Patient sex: M
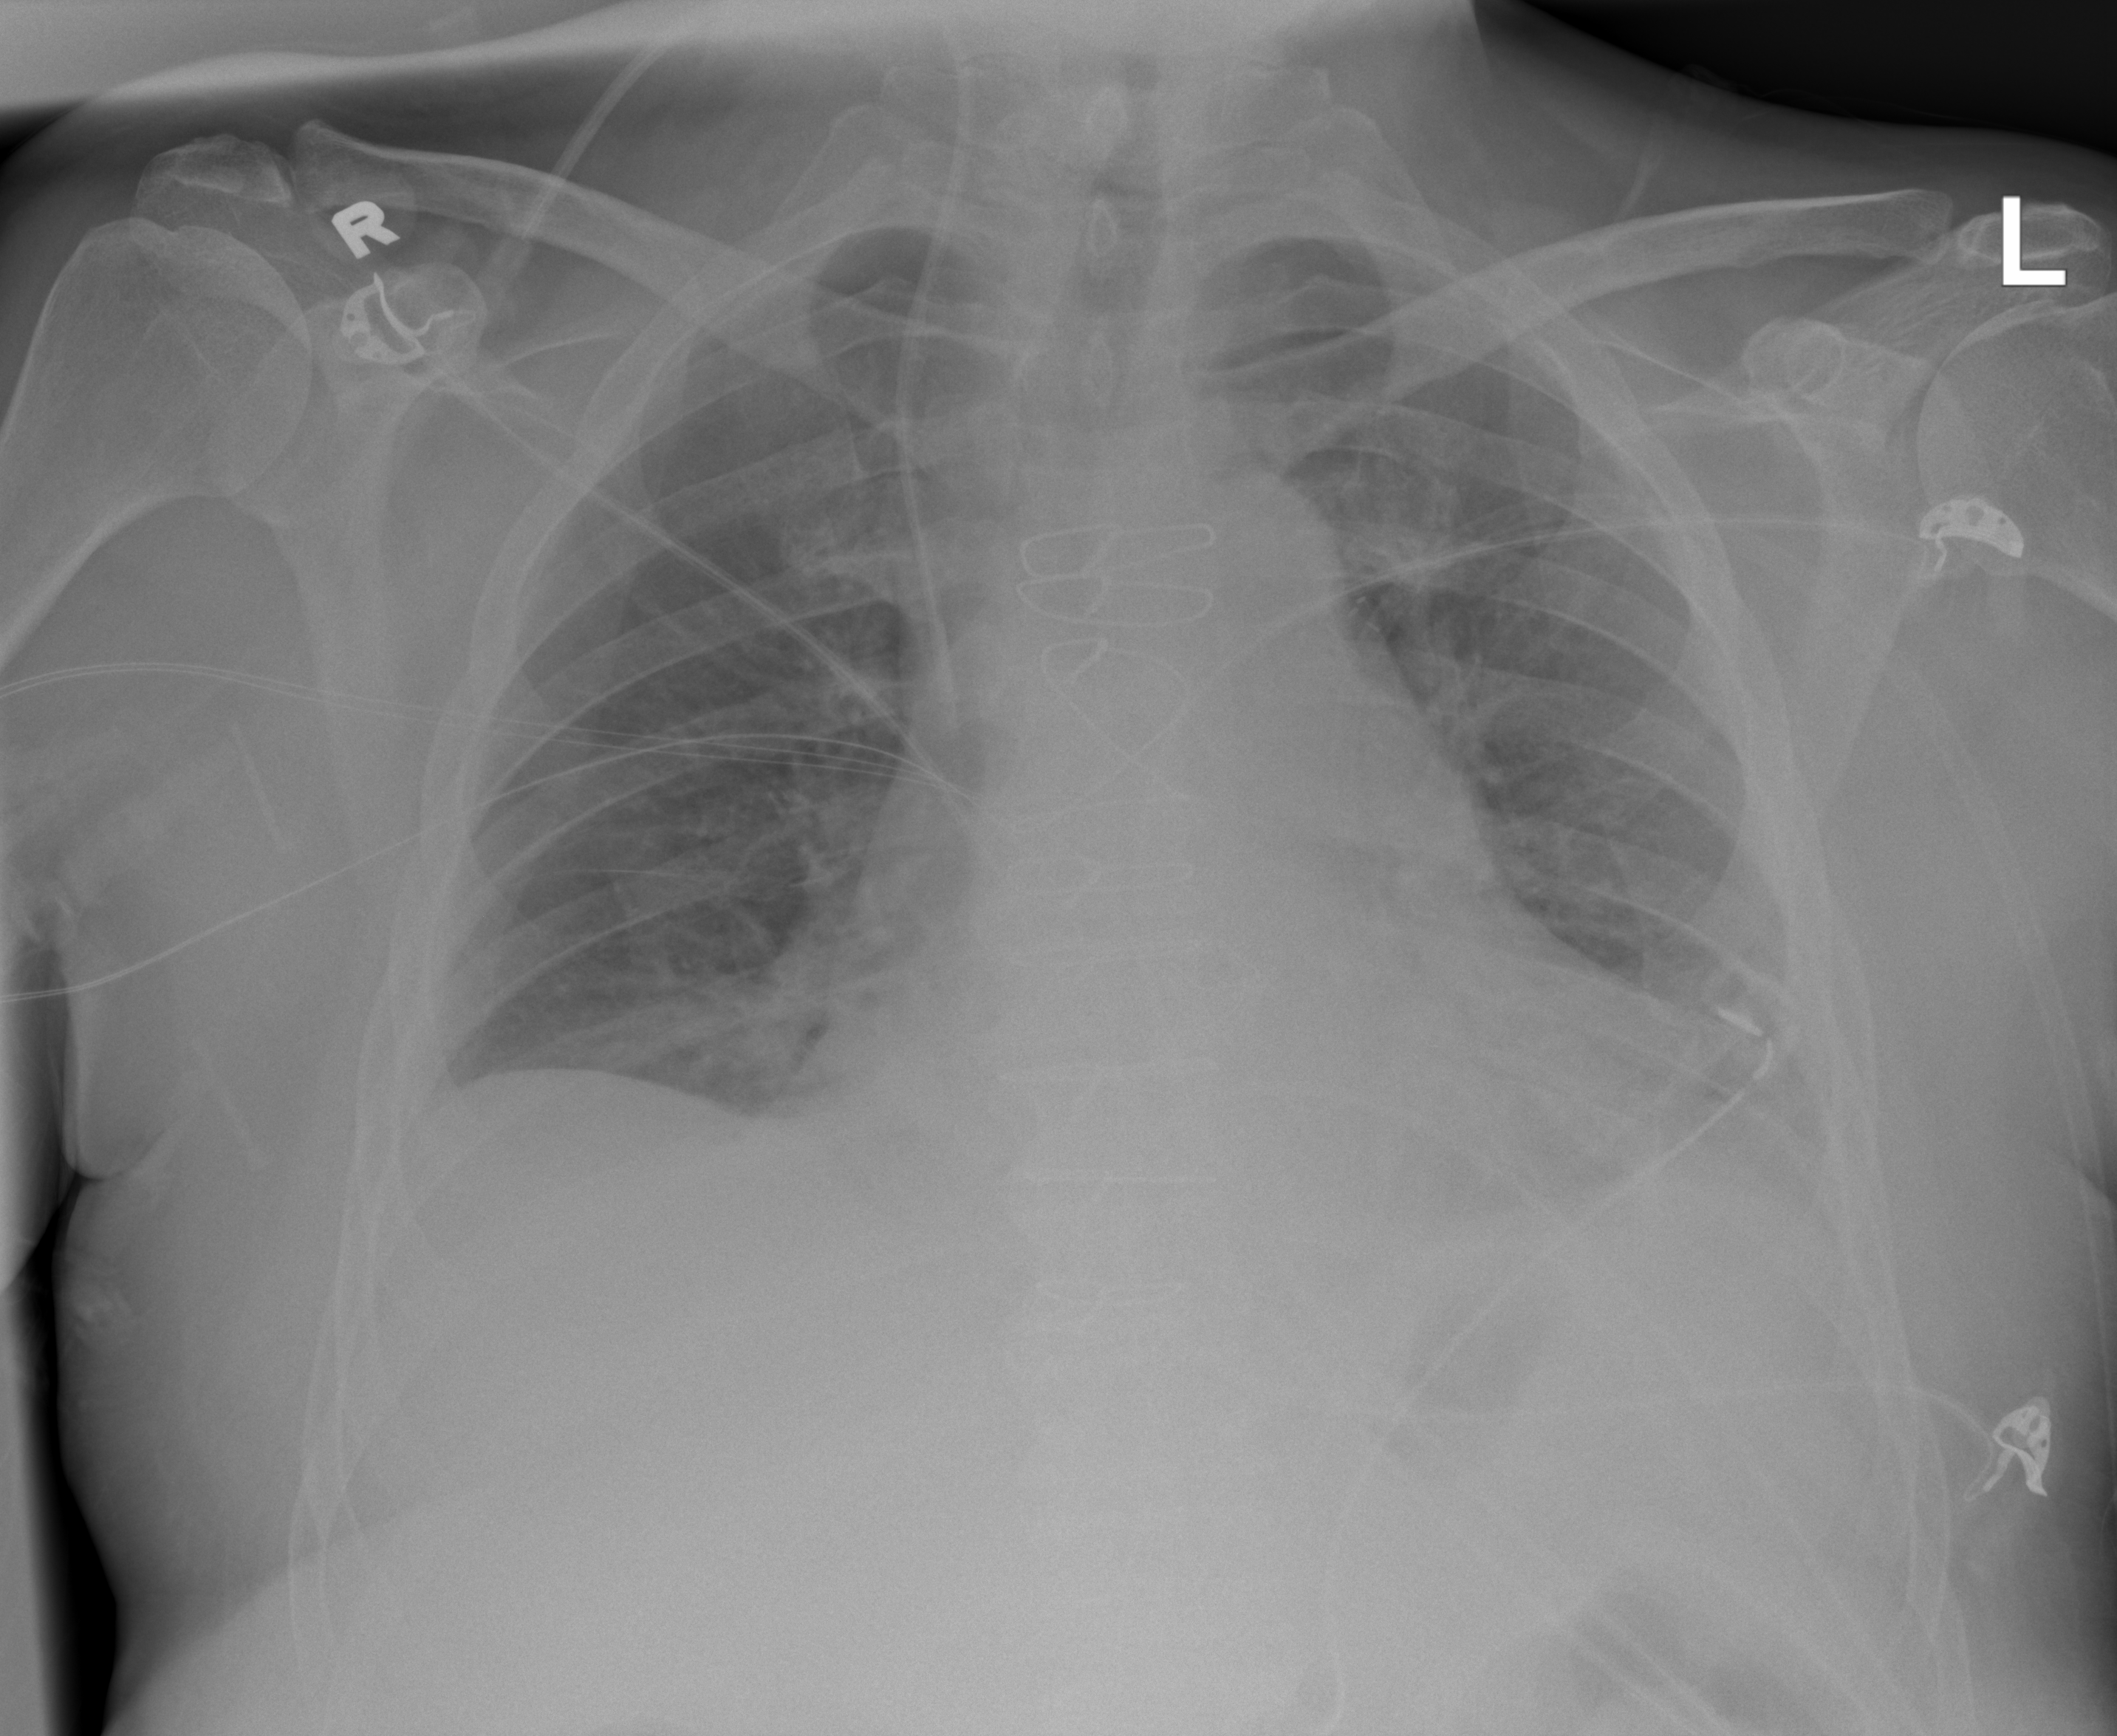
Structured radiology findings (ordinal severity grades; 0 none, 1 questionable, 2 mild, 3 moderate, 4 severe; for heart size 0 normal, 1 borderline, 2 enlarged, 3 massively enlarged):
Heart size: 1
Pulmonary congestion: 2
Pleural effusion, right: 0
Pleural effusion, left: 2
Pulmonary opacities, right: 0
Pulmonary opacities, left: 0
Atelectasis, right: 2
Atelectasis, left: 2